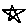
Label: star